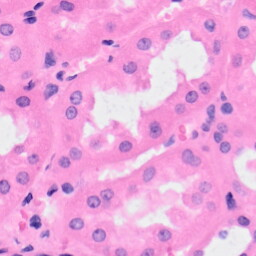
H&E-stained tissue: Kidney